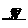
Label: tree